Interaction volume radius: 10 \u00c5
Interaction volume height: 20 \u00c5
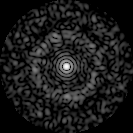
Disorder parameter: 0.8095